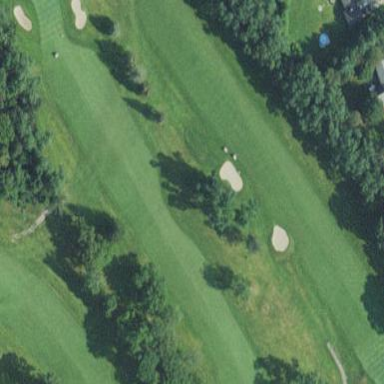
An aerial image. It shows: Golf fairway surrounded by grass.